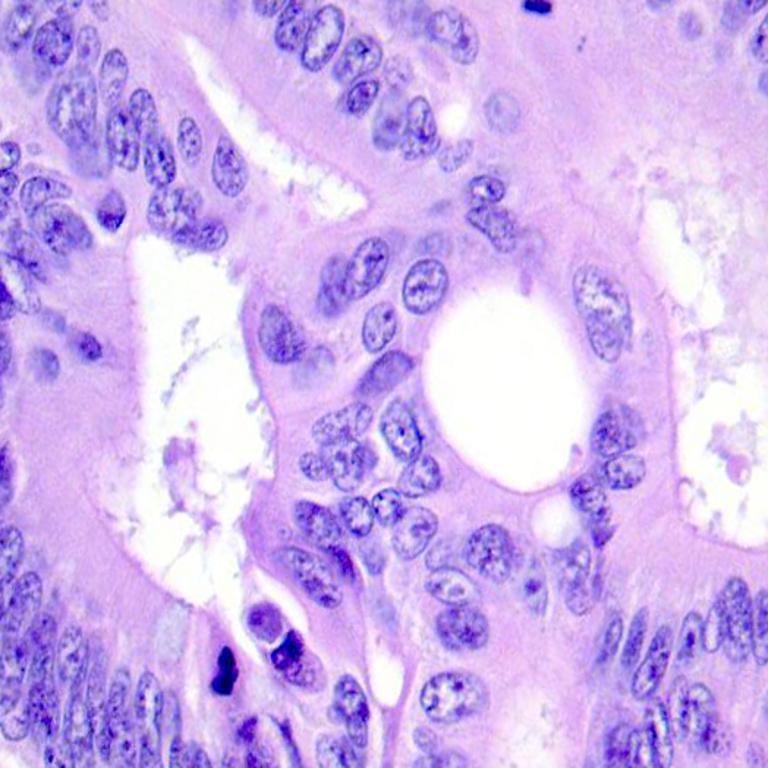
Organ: colon
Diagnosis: adenocarcinomas